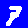
Digit: 7